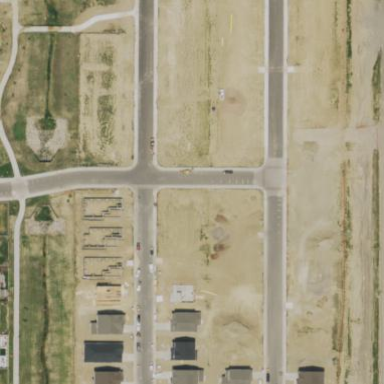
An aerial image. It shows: This residential area consists of single-family homes.